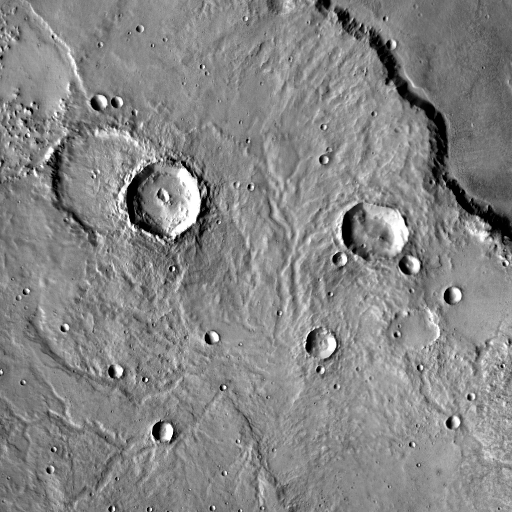
Crater classes present: Background, Other, Layered, Buried, Secondary